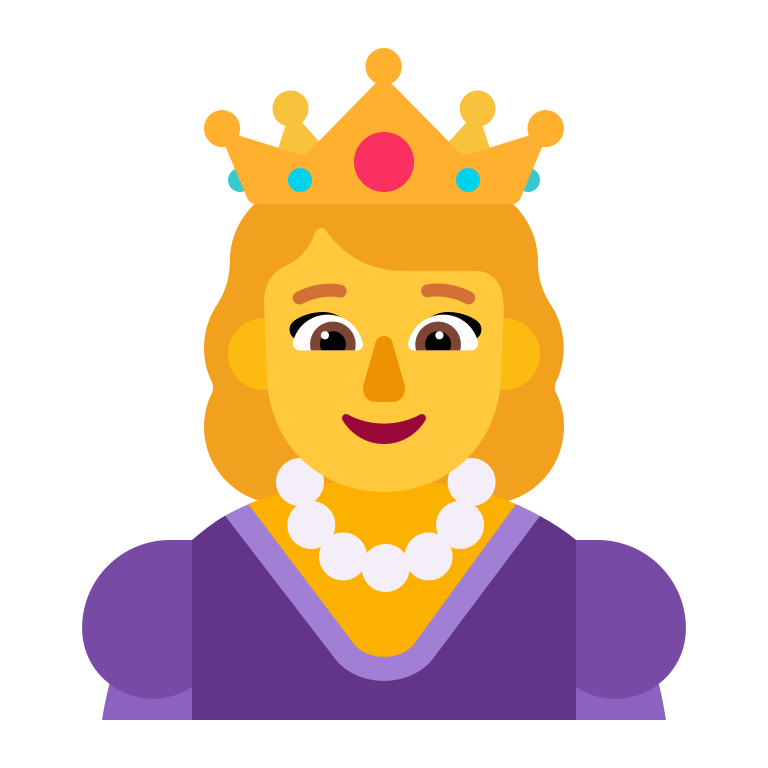
princess flat default